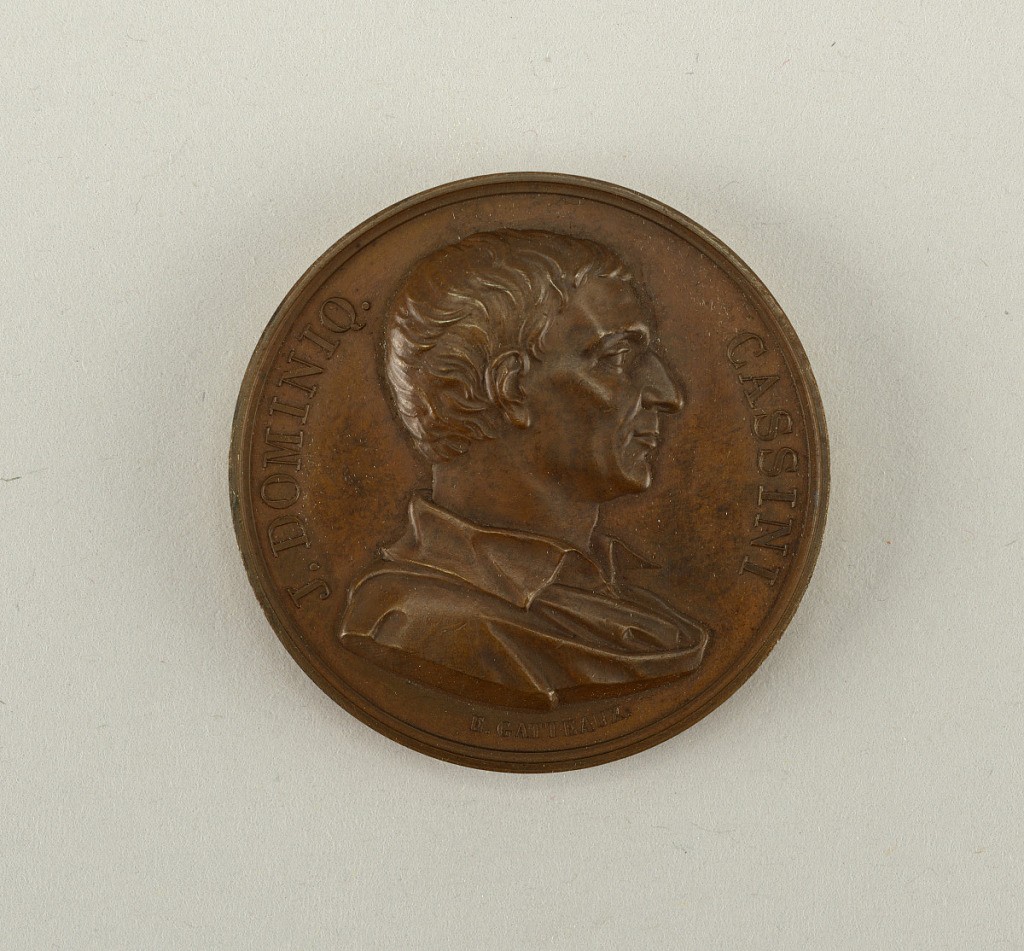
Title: Galerie métallique des grands hommes français (Great Men of France)
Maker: Jacques-Édouard Gatteaux, French, 1788 - 1881
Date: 1825
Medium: Cast bronze
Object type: Medal
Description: Bust of Jean-Dominique, comte de Cassini (1748 - 1845), to the right.